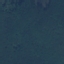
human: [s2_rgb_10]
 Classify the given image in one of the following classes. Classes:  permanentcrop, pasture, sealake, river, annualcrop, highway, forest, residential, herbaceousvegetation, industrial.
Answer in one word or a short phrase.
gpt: Forest